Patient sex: F
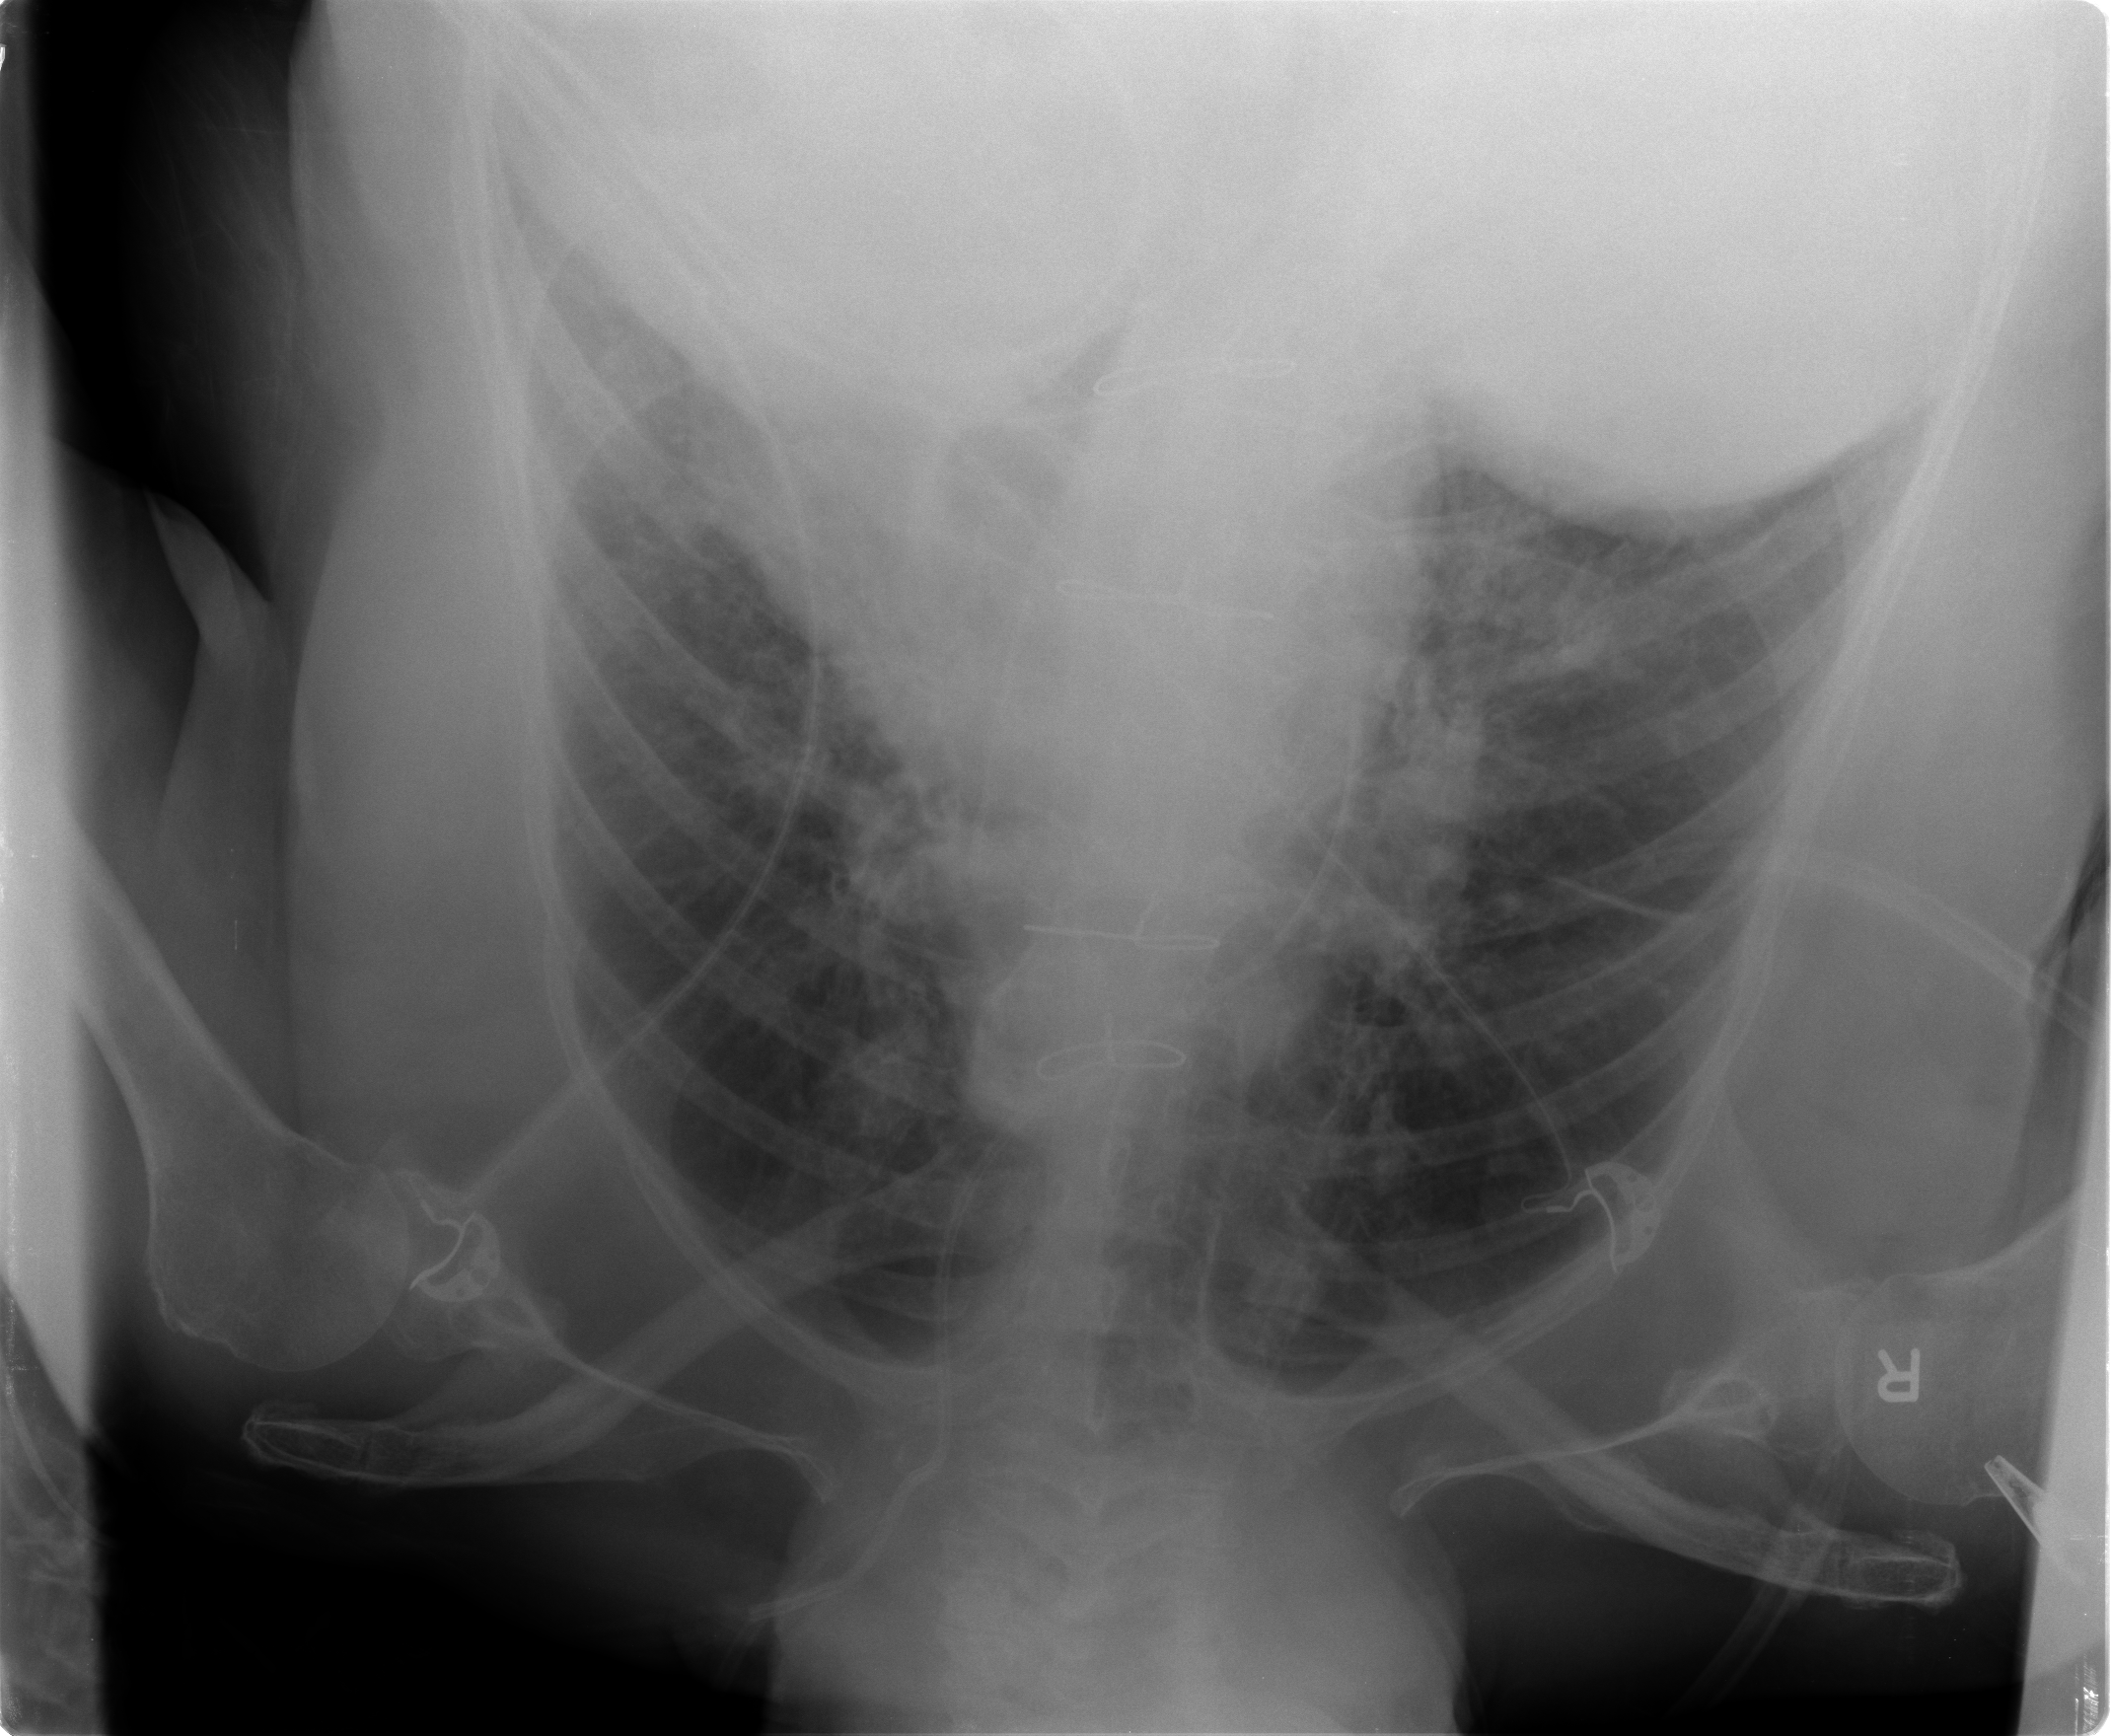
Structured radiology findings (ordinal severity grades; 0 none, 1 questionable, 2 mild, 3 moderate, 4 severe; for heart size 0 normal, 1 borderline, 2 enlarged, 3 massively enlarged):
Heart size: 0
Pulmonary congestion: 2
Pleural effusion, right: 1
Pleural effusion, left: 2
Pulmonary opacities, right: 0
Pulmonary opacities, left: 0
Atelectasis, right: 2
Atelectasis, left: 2